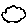
Label: cloud